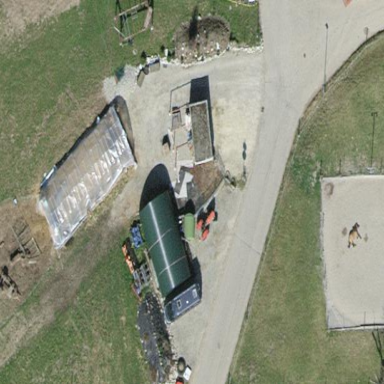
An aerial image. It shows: Greenhouse.